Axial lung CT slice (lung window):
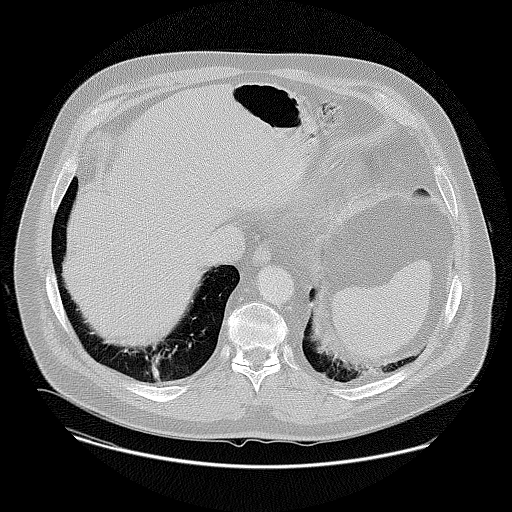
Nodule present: no